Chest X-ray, AP view. Patient: 22 years old, sex F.
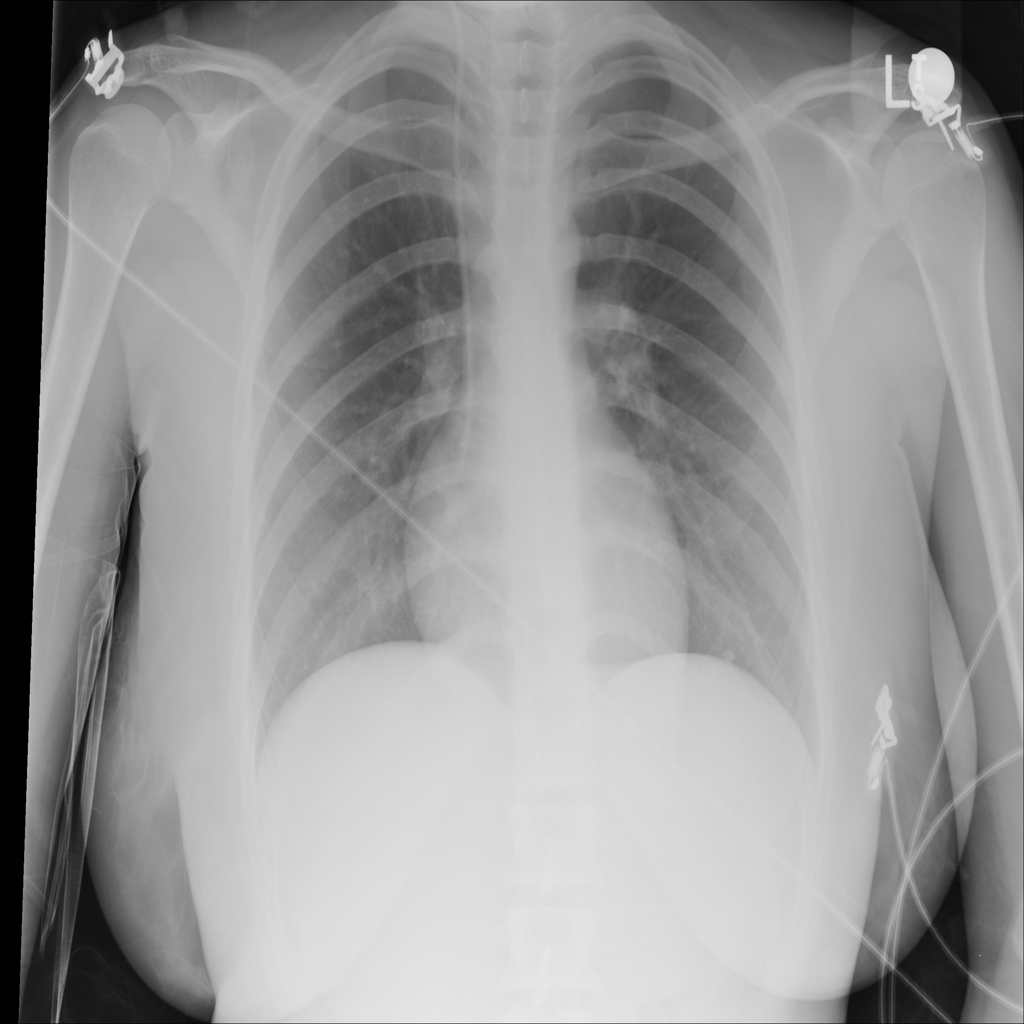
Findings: No Finding